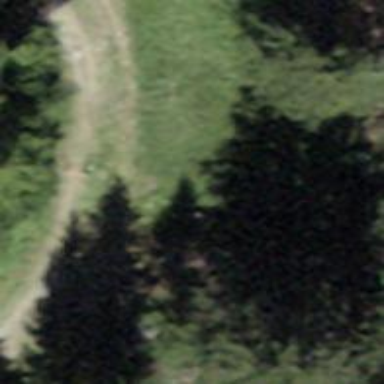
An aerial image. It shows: Downhill track with rough surface grade.